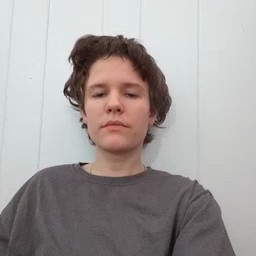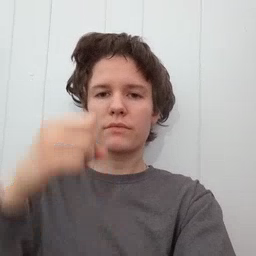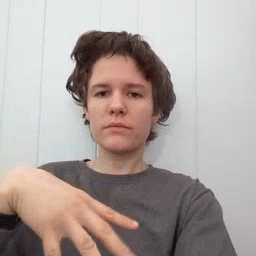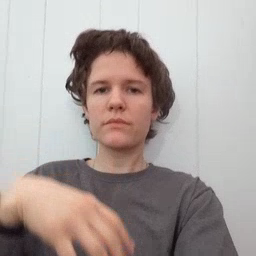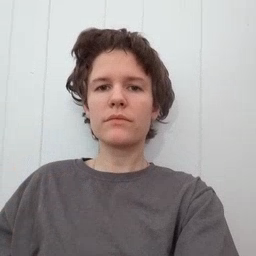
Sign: drop